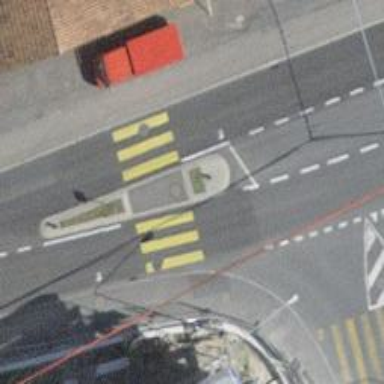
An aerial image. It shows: Kerb serving as barrier.